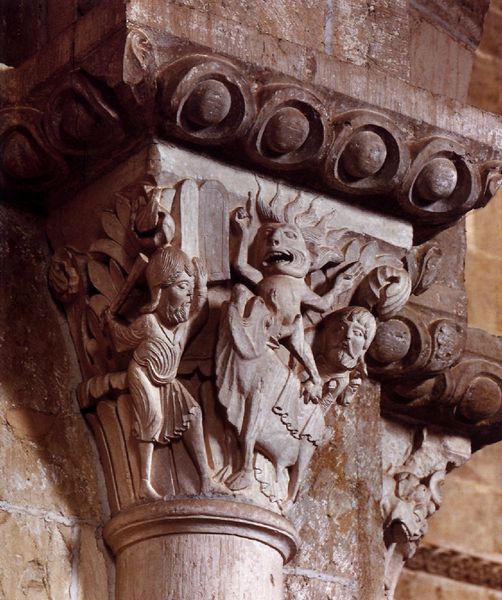
Titel: Ehemalige Abteikirche Sainte-Madeleine in Vézelay
Standort: Vézelay (EU - F - Burgund)
Schlagwörter: blätter, feuer, kampf, kopf, mann, menschen, ausschnitt, braun, männer, säule, tier, ornament, bart, wand, mensch, stein, kirche, figur, haare, kreis, relief, mauer, pilaster, figuren, gewalt, verzierung, bildhauerei, foto, schaf, moses, buch, ringe, flammen, deko, knüppel, kugel, dämon, ritter, kapitell, sandstein, schreien, teufel, gruselig, romanik, fresko, keule, schrei, ziege, fratze, romanisch, tafeln, gesetzestafeln, kapiteel, owifje, ösdg, lkf, säuele, teug´fel